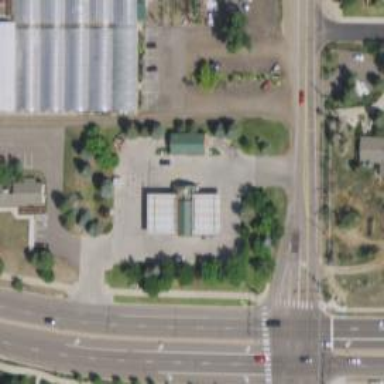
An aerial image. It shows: Convenience shop.